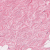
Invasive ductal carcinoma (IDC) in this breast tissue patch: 0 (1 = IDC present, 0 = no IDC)